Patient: sex F, age 72
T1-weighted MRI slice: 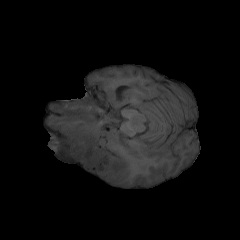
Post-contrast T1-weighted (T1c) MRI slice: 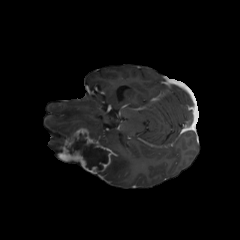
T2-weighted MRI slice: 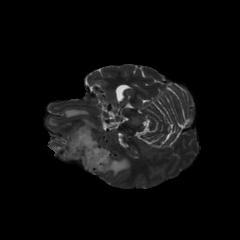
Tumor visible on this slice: yes
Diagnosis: Glioblastoma, IDH-wildtype
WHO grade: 4